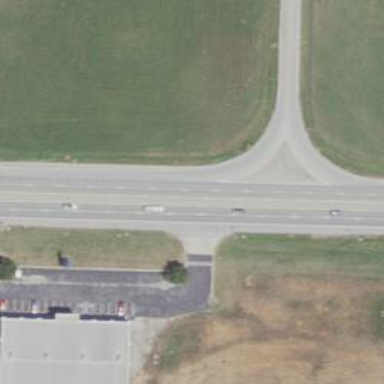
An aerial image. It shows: Asphalt trunk link road.